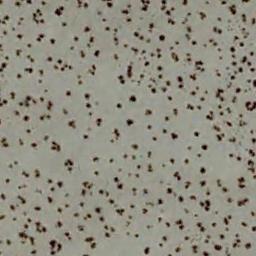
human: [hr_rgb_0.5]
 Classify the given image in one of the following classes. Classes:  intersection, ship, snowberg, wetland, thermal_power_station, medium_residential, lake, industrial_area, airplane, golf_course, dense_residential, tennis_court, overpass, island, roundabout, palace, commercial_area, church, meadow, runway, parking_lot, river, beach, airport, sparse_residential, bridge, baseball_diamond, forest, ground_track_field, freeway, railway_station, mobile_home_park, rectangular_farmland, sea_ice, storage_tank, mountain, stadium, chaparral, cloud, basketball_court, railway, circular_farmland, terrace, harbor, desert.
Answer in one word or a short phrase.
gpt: chaparral